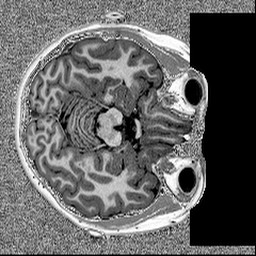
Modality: MP2RAGE
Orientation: axial
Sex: female